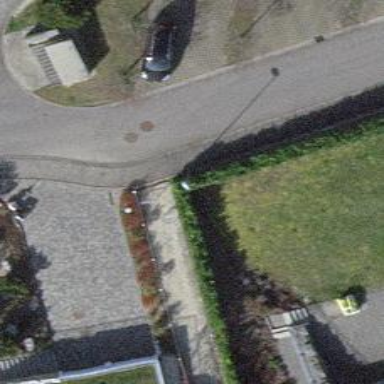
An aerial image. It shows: Asphalt sidewalk along the footway.